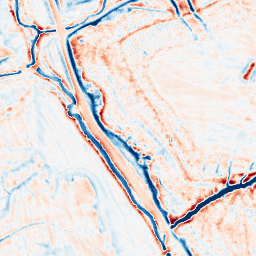
Category: edge_preserving
Decomposition family: bilateral
Decomposition parameters: d: 15
sigma_color: 75
sigma_space: 50
Upsampling method: quintic
Upsampling parameters: scale: 4
Upsampling scale: 4